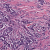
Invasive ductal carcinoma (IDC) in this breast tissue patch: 1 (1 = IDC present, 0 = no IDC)